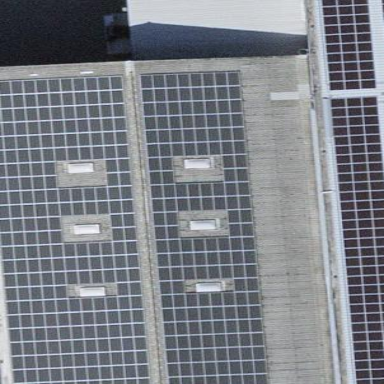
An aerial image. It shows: Solar power generator using photovoltaic method with solar photovoltaic panel types.